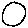
Label: circle